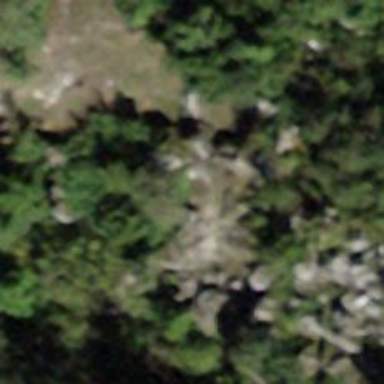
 specifically menhir. This attraction has historical significance."